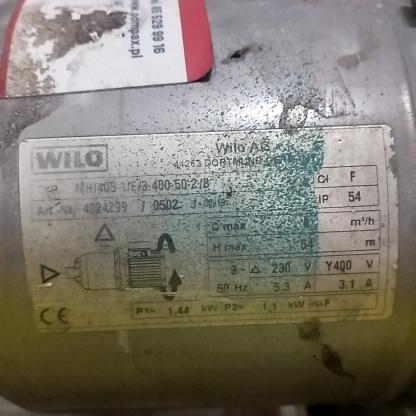
Klasa: tabliczka-znamionowa